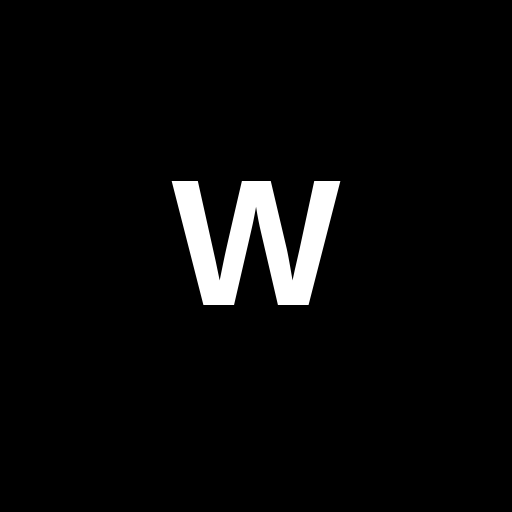
Character: W
Unicode: U+0057 (LATIN CAPITAL LETTER W)